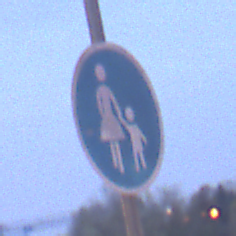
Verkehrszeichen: Gehweg
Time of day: Night
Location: Outdoor (Urban)
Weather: PartlyCloudy
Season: NotSpecified
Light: Artificial